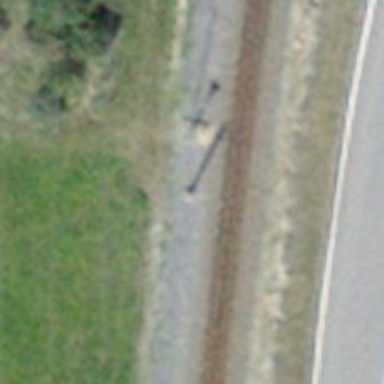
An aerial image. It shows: Catenary mast for power lines.